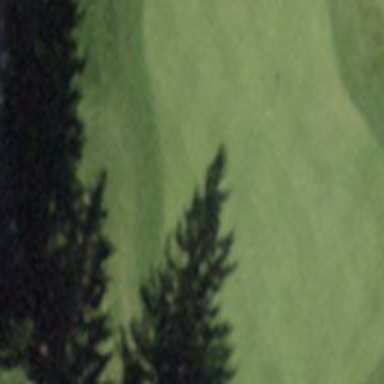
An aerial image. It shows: Picturesque green golfing area with grass land use.